Question: I want to display multiple columns from the join table, but only use one column to 'group by' and 'order by'

My PostgreSQL query is like this:
'''
SELECT DISTINCT ON (r.id_rekrutmen)
r.id_rekrutmen,
r.judul_rekrutmen,
rw.tanggal_rekrutmen
FROM rekrutmen r
INNER JOIN rekrutmen_waktu rw
ON r.id_rekrutmen = rw.id_rekrutmen
ORDER BY r.id_rekrutmen, rw.tanggal_rekrutmen DESC;
'''
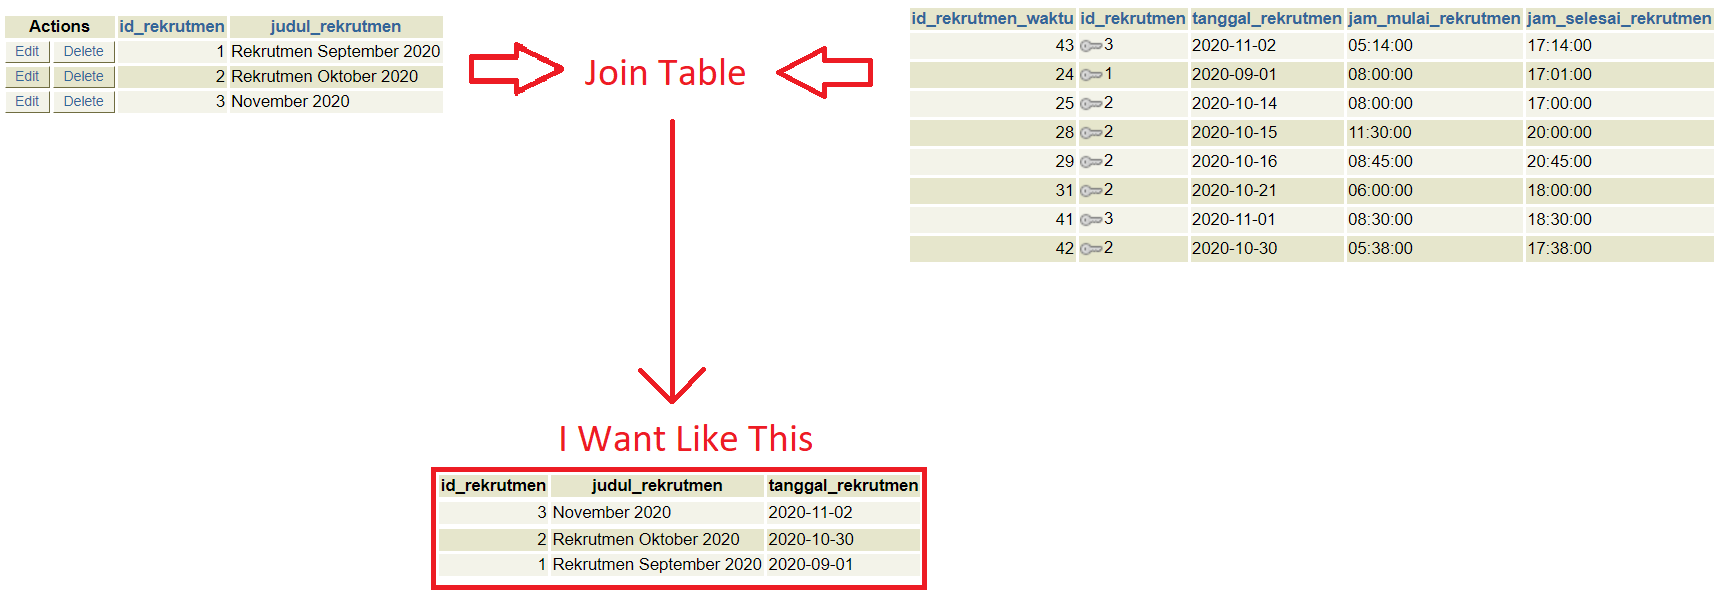
Answer: I think this is what you want:
'''
SELECT
r.id_rekrutmen,
r.judul_rekrutmen,
MAX(rw.tanggal_rekrutmen) AS tanggal_rekrutmen
FROM rekrutmen r
INNER JOIN rekrutmen_waktu rw
ON r.id_rekrutmen = rw.id_rekrutmen
GROUP BY
r.id_rekrutmen,
r.judul_rekrutmen,
'''